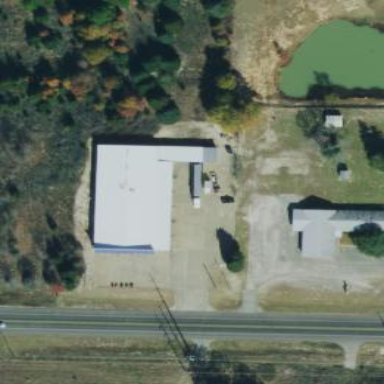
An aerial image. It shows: Retail building.